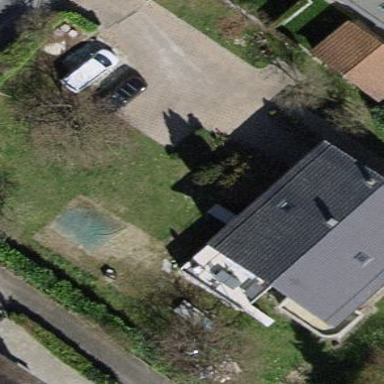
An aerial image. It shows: Detached building.